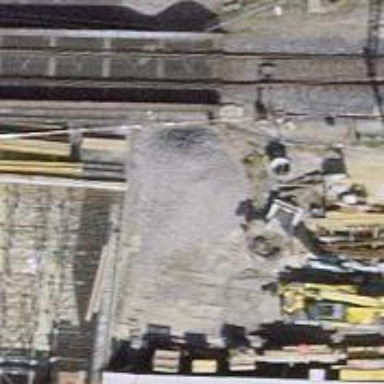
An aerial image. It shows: Rail yard with electrified contact lines for the railway.